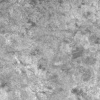
Atmospheric dust classification: not_dusty